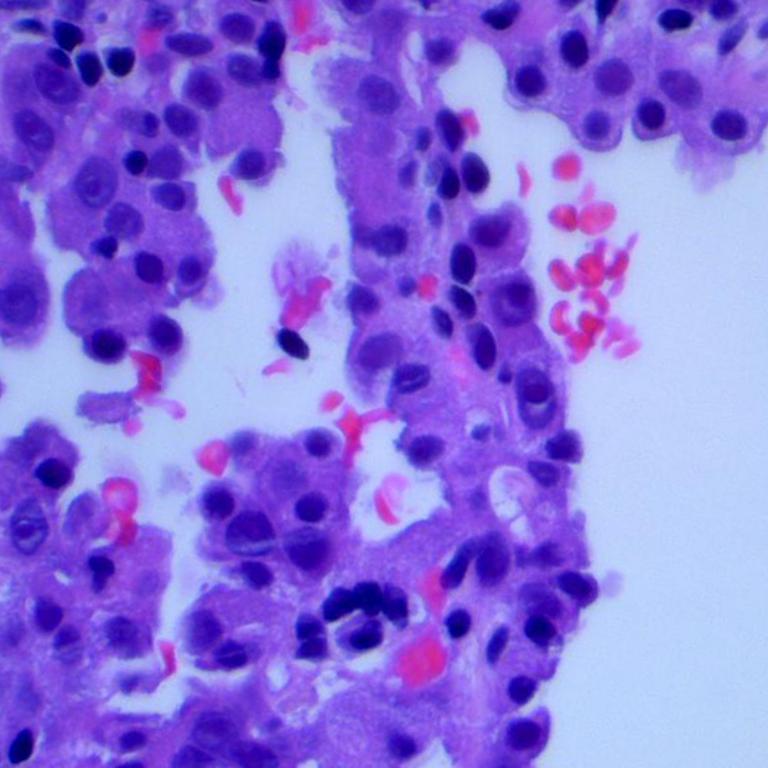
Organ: lung
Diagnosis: adenocarcinomas